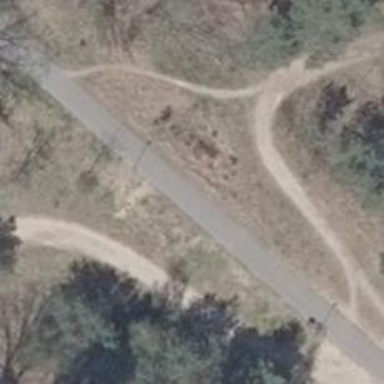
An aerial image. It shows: Path with asphalt surface running alongside embankment.